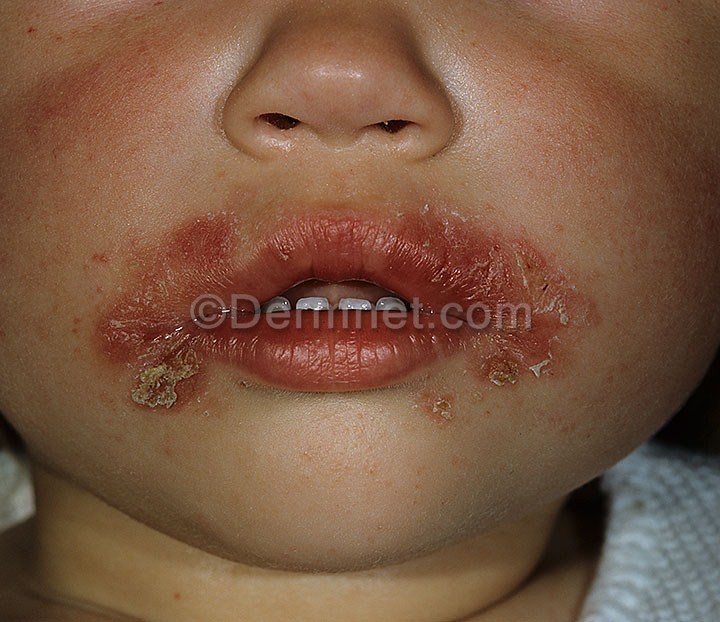
Disease: Atopic Dermatitis Photos